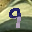
Label: 9